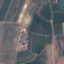
Label: PermanentCrop